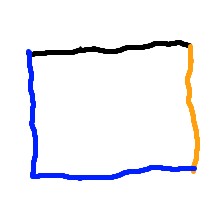
Shape: rectangle